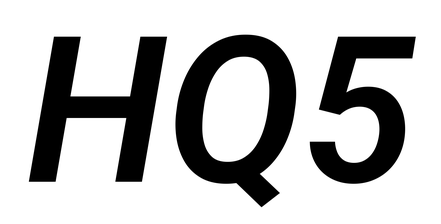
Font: Roboto-Italic_SemiBold_Italic